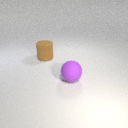
large purple rubber sphere to the right of large brown rubber cylinder